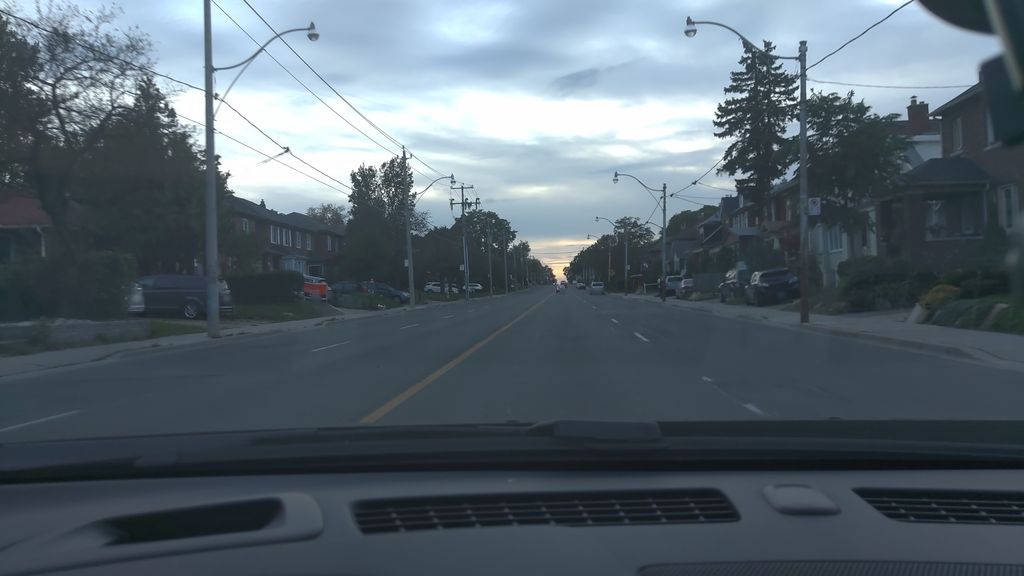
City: toronto